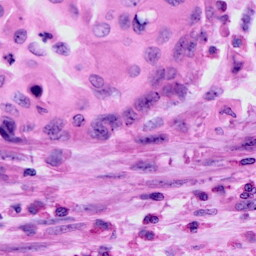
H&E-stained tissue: Cervix